Question: I have a problem with removing html entities from strings. I try 'System.Web.HttpUtility.HtmlDecode', and would like to see ' ' being replaced with a regular space. Instead, a weird hex code is returned. I have read the following two topics and learned that this is most probably an encoding issue, but I can't find a way to solve it.
<URL>
<URL>
The source string that should be stripped from html codes and entities is saved in a database with 'SQL_Latin1_General_CP1_CI_AI' as collation, but for my unit test, I simply created a test string in Visual Studio, of which the encoding is not necessarily the same as the encoding of the data that is stored in the database.
My unit test asserts 'Not Equal' since the '&nbsp;' is not replaced with a regular space. Initially, it returned '2C', but after lots of testing and trying to convert from some encoding to another, it now returns 'A0' even though I have removed all encoding changing code from my function.
1. How can I make my unit test pass?
2. Am I testing correctly, since the database encoding could be different from the text I have manually typed in my unit test?
'''
public static string StripHtml(string text)
{
// Remove html entities like &nbsp;
text = System.Net.WebUtility.HtmlDecode(text);
// Init Html Agility Pack
var htmlDoc = new HtmlDocument();
htmlDoc.LoadHtml(text);
// Return without html tags
return htmlDoc.DocumentNode.InnerText;
}
'''
'''
public void StripHtmlTest()
{
// arrange
string html = "<p>This is&nbsp;a very <b>fat, <i>italic</i> and <u>underlined</u> text,<!-- foo bar --> sigh.</p> And 6 < 9 but > 3.";
string actual;
string expected = "This is a very fat, italic and underlined text, sigh. And 6 < 9 but > 3.";
// act
actual = StaticRepository.StripHtml(html);
// assert
Assert.AreEqual(expected, actual);
}
'''
'Message: Assert.AreEqual failed. Expected:<This is a very fat, italic and underlined text, sigh. And 6 < 9 but > 3.>. Actual:<This is a very fat, italic and underlined text, sigh. And 6 < 9 but > 3.>.'

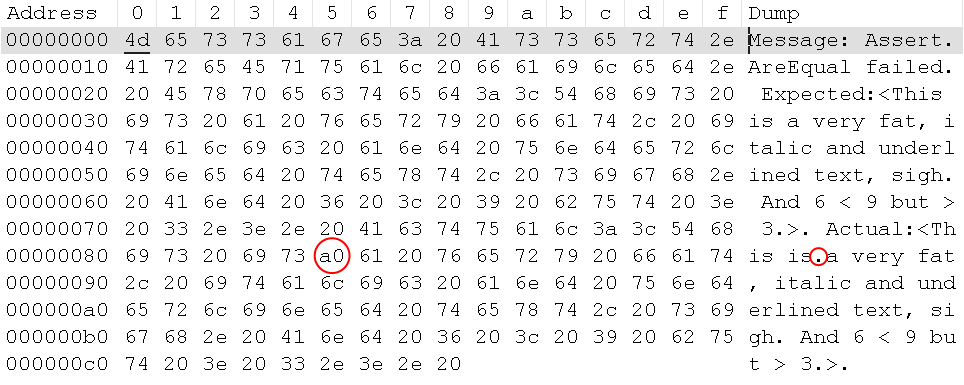
Answer: Well '&nbsp;' is not a 'regular' space. When you are using 'System.Net.WebUtility.HtmlDecode' it will return the textual representation of the named html entity which is ' '. It looks like regular whitespace but it has <URL>. The decimal representation of 'nbsp' is actually '160' which in hex is 'A0', so your unit test and decoding are working correctly.
If you want to replace 'nbsp' with regular whitespace you have several options, the easiest of which will be execute simple replace before the decoding:
'''
// where the second argument is whitespace char with decimal representation 32
text = text.Replace("&nbsp;", " ");
'''
The hex value '2C' is '44' in decimal which is the symbol ','(comma). Is it possible that you just have looked at the wrong character ?
the latin general is capable of storing nbsp symbols so.. i think this is not a problem.